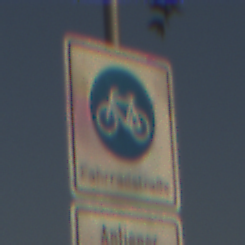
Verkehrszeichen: BeginnFahrradstrasse
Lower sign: PersonengruppenFrei2
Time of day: SunriseSunset
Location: Outdoor (Nature)
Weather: Clear
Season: NotSpecified
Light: Natural